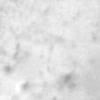
Label: no_change